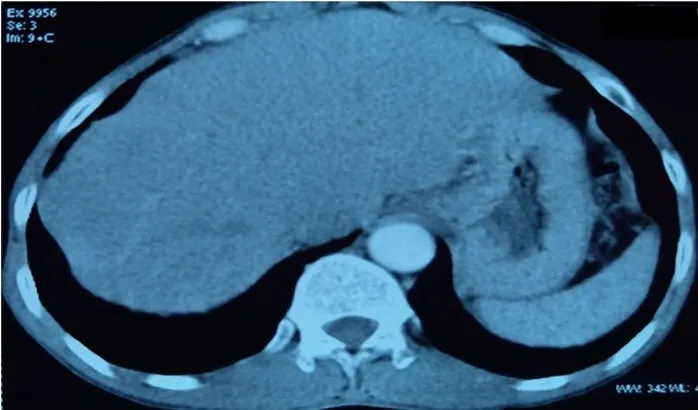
C. Showing normal liver and spleen.
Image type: radiology (ct)